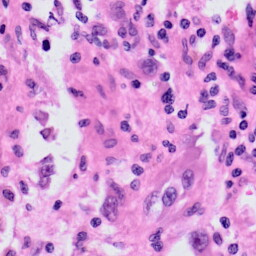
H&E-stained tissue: Skin